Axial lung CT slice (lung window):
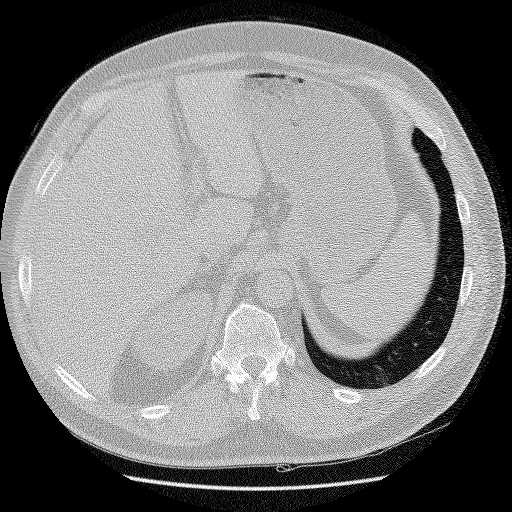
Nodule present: no